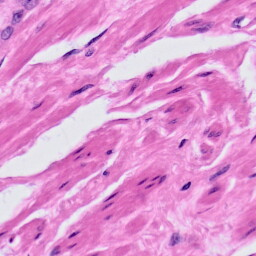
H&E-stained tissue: Prostate